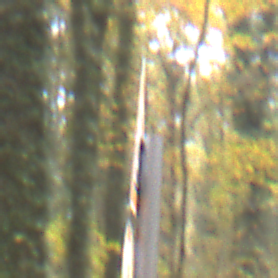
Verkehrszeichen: SteinschlagLinks
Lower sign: UeberholverbotKraftfahrzeuge
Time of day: MorningAfternoon
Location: Outdoor (Nature)
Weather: Overcast
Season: Autumn
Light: Natural